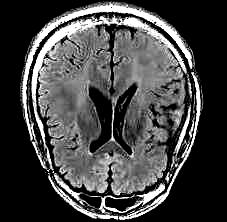
Label: notumor